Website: bh-photo
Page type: account-selection
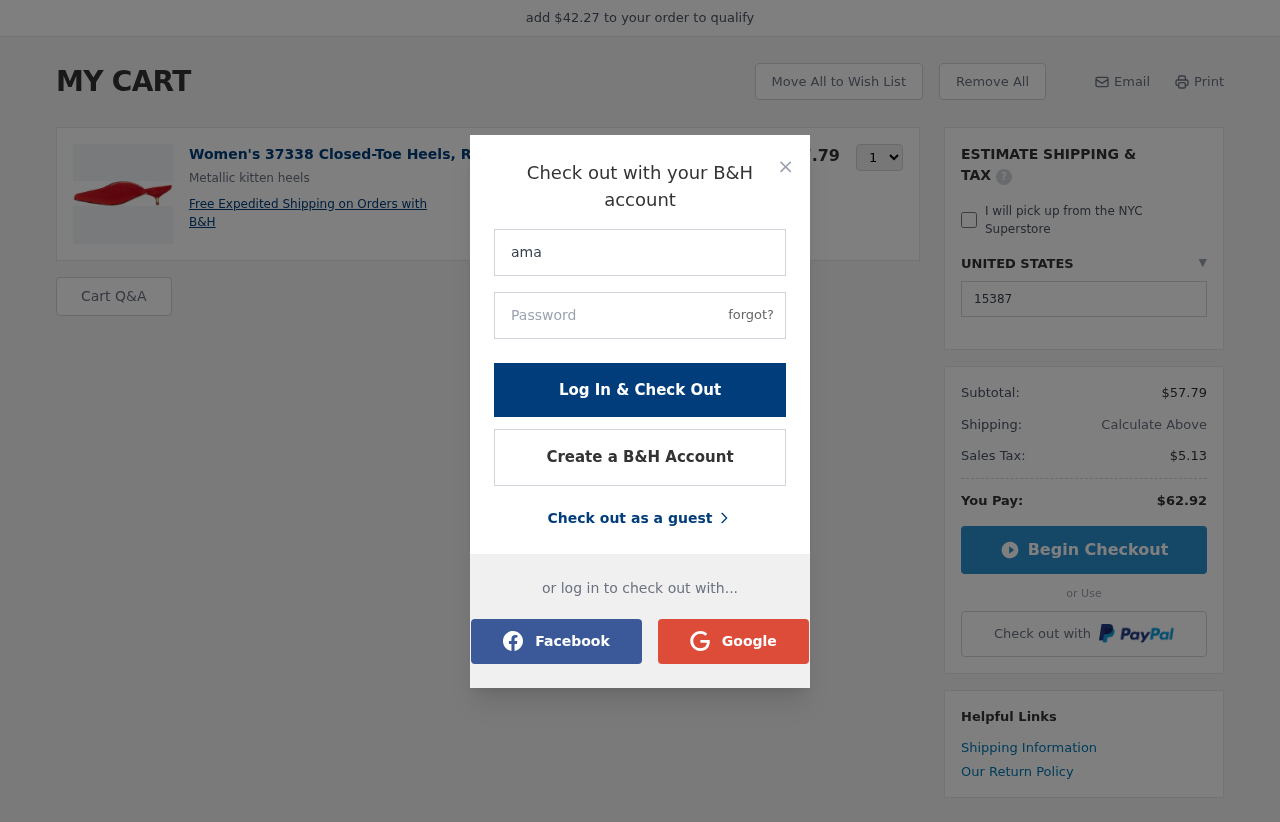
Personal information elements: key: PII_COUNTRY
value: UNITED STATES
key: PII_LOGIN_USERNAME
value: amanda.carter
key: PII_POSTCODE
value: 15387
Product elements: key: PRODUCT1_DESC
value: Metallic kitten heels
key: PRODUCT1_NAME
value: Women's 37338 Closed-Toe Heels, Red, 8 us
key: PRODUCT1_PRICE
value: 57.79
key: PRODUCT1_QUANTITY
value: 1
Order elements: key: ORDER_SUBTOTAL
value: $57.79
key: ORDER_TAX
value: $5.13
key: ORDER_TOTAL
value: $62.92
Other elements: key: AMOUNT_TO_QUALIFY
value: $42.27